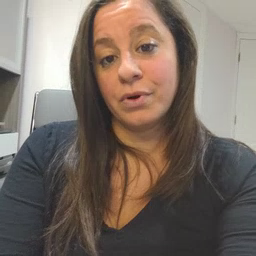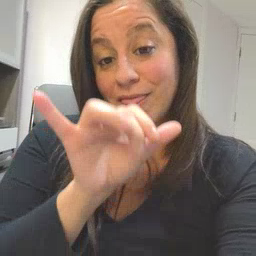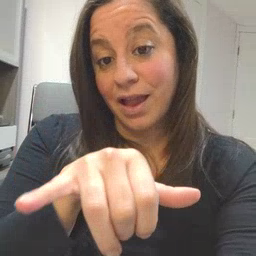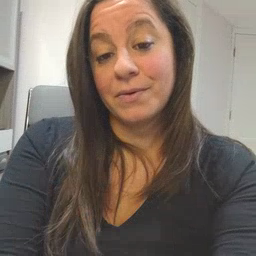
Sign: that